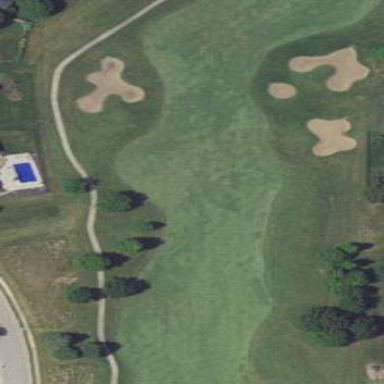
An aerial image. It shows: Grassy area designated as golf fairway.